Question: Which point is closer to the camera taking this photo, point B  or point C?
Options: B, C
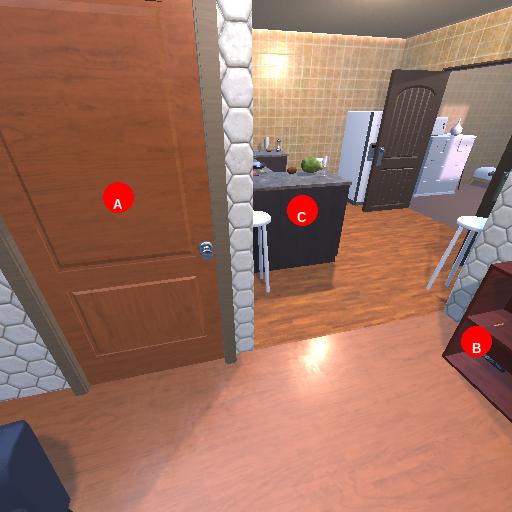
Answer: B